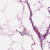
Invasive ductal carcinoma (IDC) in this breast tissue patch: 0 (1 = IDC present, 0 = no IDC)